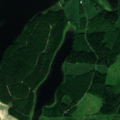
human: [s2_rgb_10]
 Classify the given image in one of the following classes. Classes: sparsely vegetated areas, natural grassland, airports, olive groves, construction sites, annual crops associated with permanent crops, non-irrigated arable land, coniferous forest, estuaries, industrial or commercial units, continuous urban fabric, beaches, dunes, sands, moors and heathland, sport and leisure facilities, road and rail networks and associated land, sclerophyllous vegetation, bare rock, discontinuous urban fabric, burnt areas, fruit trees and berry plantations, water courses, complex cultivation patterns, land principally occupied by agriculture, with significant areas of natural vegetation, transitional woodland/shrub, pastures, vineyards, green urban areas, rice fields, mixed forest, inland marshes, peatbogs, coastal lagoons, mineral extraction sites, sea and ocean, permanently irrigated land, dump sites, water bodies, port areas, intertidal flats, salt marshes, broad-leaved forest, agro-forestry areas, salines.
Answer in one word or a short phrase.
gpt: non-irrigated arable land, broad-leaved forest, mixed forest, transitional woodland/shrub, water bodies